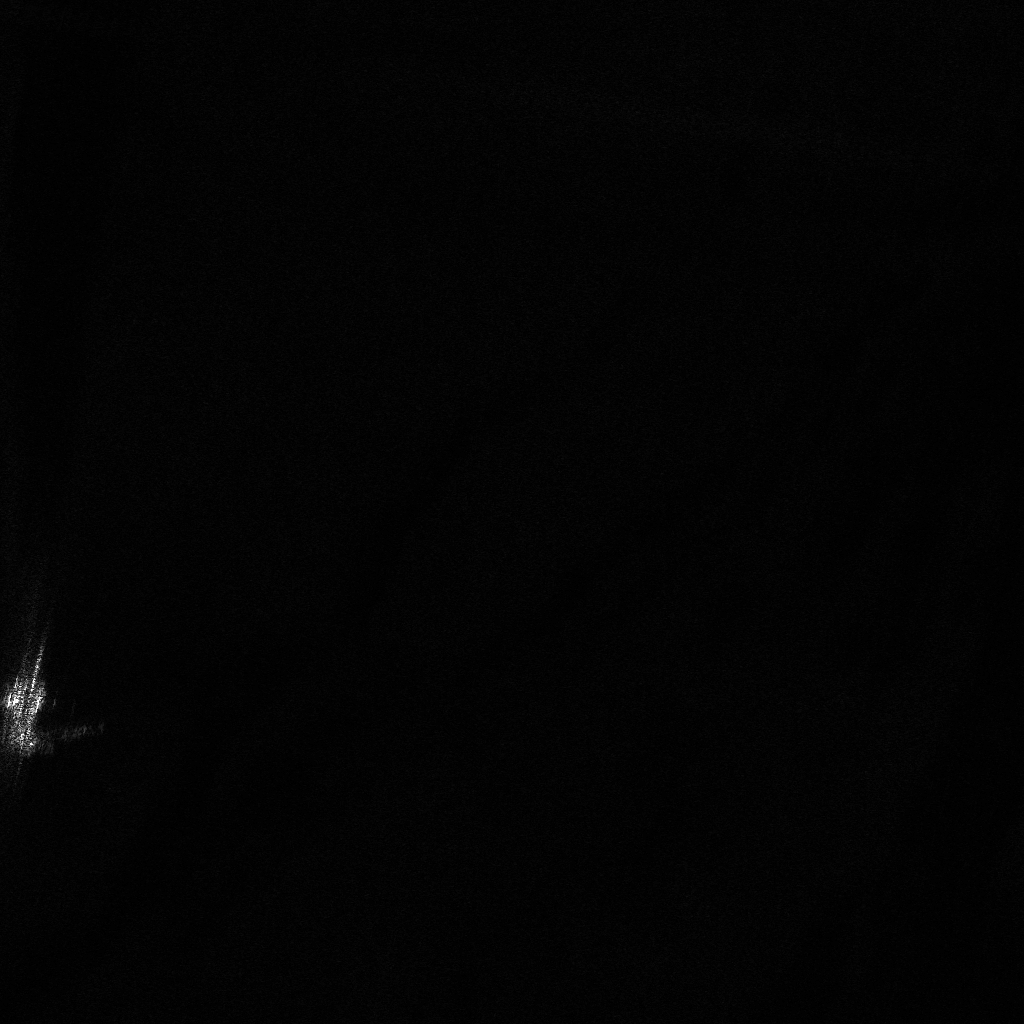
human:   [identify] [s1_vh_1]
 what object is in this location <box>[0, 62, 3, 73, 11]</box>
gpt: <ref>1 large container at the left</ref>